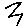
Label: zigzag